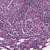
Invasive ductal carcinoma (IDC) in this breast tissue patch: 1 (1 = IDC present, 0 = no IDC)